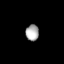
Tissue: lung
Cell type: Epithelial cells
Senescence score: 0.2153
Nuclear area (px): 208
Mean DAPI intensity: 170.817